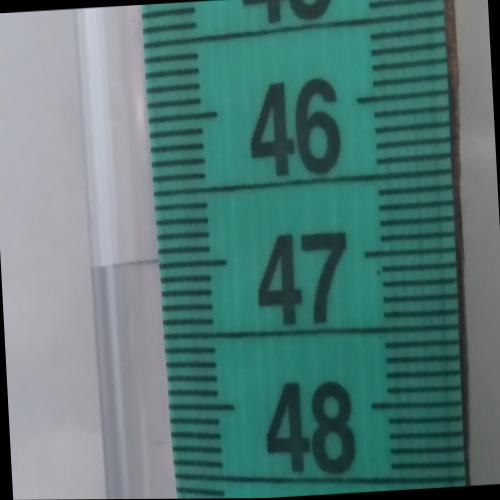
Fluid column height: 47.0 cm